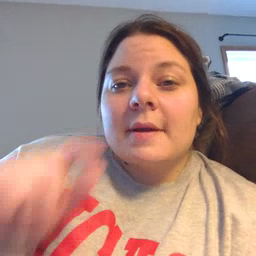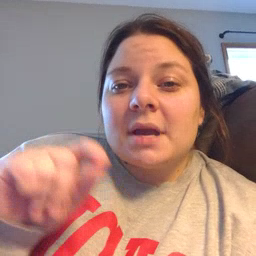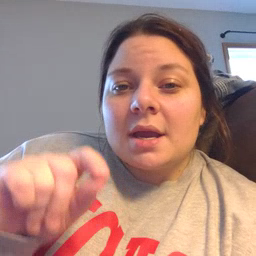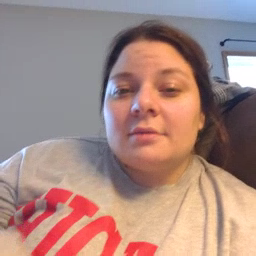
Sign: pen